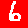
Digit: 6